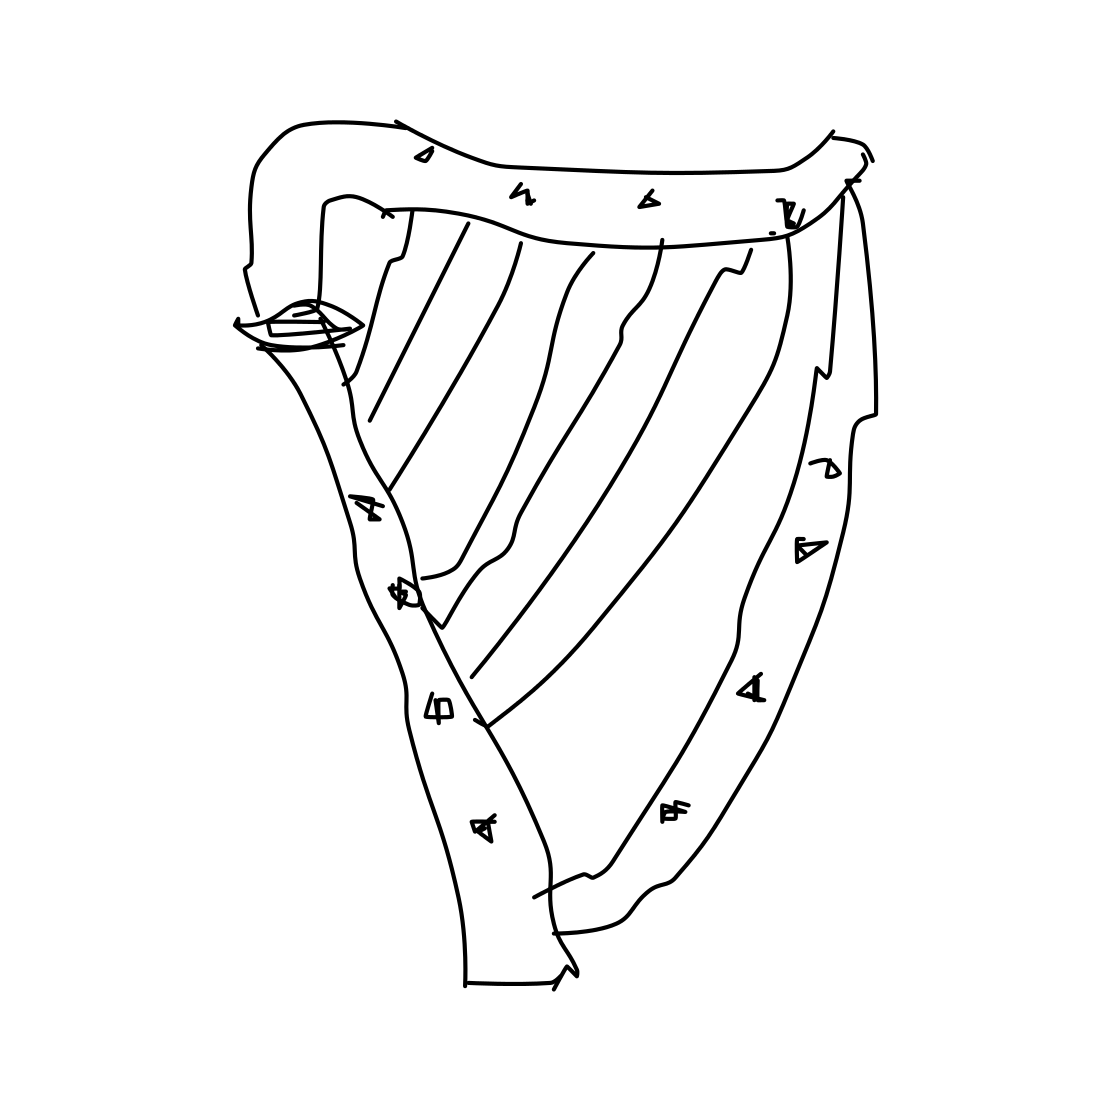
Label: harp